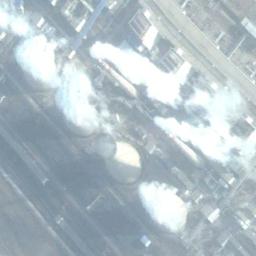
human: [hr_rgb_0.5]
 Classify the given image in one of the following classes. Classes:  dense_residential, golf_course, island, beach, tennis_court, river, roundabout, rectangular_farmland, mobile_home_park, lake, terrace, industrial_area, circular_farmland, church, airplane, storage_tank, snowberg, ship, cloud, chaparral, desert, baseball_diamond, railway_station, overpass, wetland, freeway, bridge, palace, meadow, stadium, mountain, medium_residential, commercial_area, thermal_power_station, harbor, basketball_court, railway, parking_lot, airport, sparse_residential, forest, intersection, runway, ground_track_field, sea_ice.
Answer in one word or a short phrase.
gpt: thermal_power_station